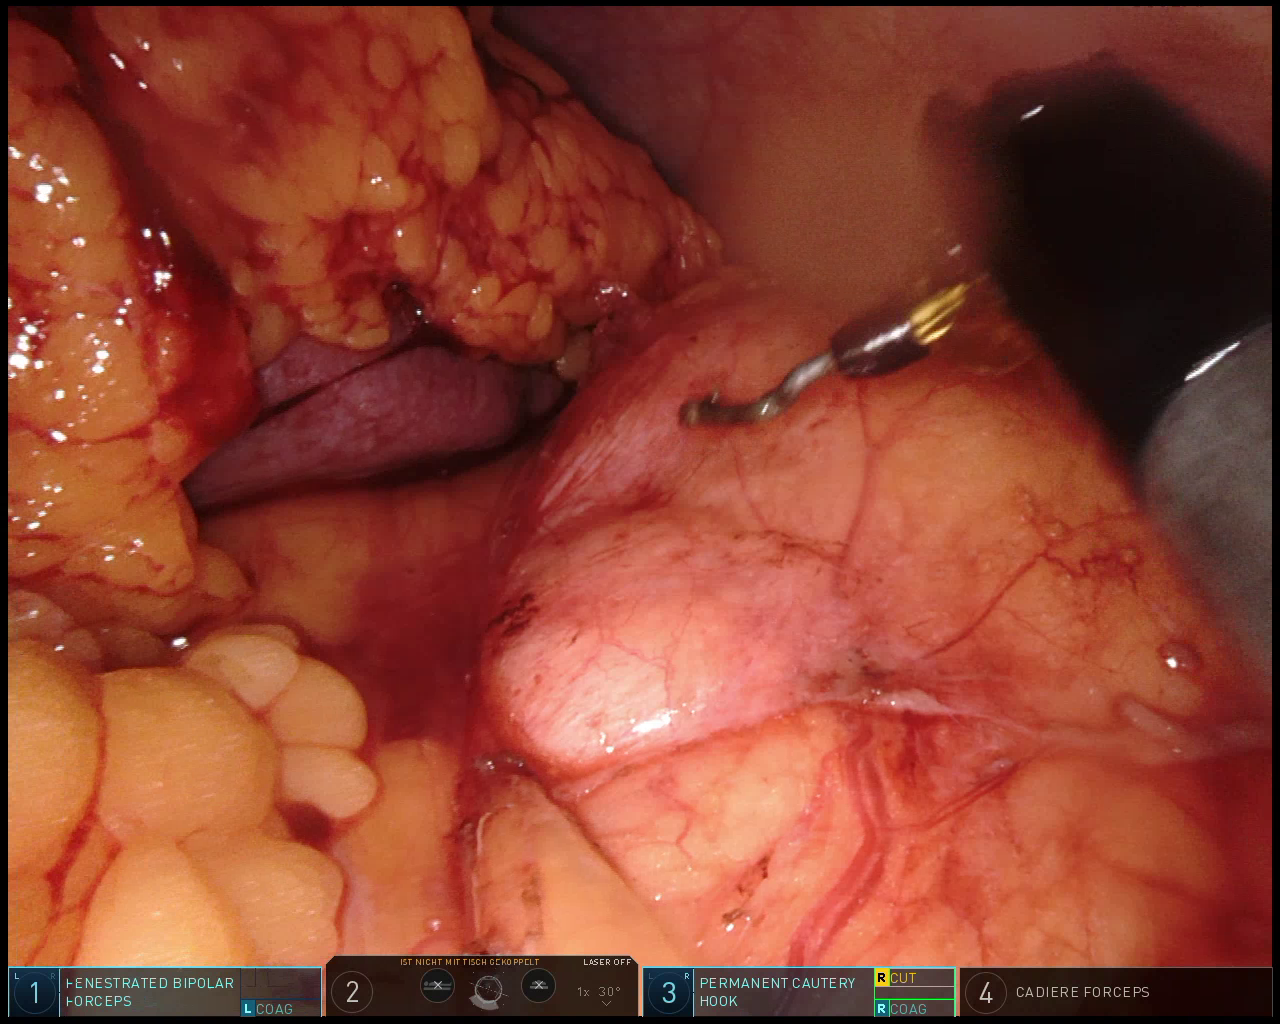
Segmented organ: spleen
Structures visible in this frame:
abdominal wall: yes
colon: yes
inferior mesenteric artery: no
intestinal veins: no
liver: no
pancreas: no
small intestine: no
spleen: yes
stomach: no
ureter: no
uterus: no
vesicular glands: no